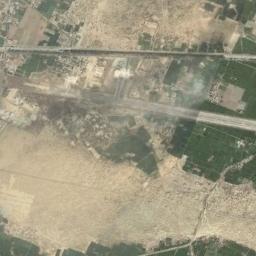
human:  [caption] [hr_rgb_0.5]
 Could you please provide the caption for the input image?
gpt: This airport has only one runway, And its color is white .

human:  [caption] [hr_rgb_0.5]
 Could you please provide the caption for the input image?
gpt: An airport with two runways on the farmland and dense residential areas around the airport .

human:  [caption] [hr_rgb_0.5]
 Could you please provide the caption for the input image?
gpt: A complex airport with many runways and buildings is surrounded by a brown and green farmland .

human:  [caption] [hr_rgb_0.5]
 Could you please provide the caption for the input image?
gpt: There is an airport built in bare land next to the field .

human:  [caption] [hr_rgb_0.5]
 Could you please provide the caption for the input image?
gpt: Two straight roads at the airport .